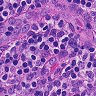
Metastatic tissue present: no